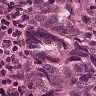
Metastatic tissue present: yes